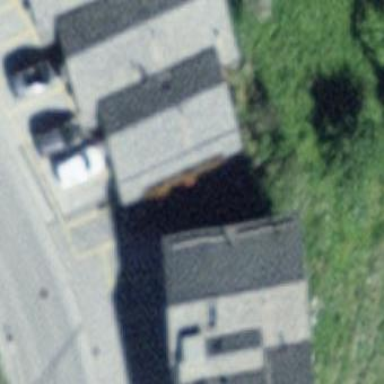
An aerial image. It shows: Building with tile roof.